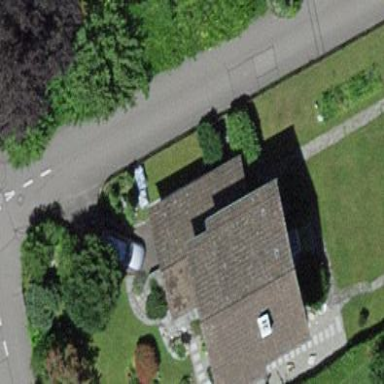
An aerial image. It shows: Building with tile roof.